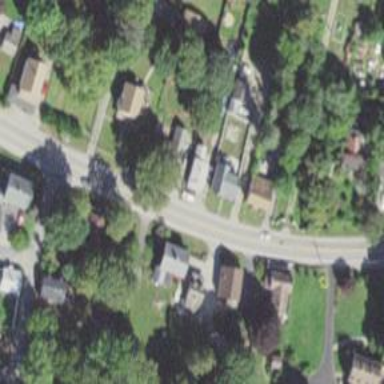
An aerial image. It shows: Historic district in village.